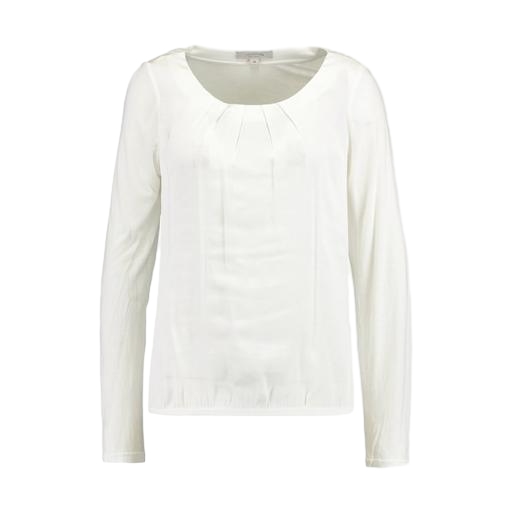
white long-sleeve plissé, white long-sleeved pleated blouse, white pleated full sleeve blouse, white background